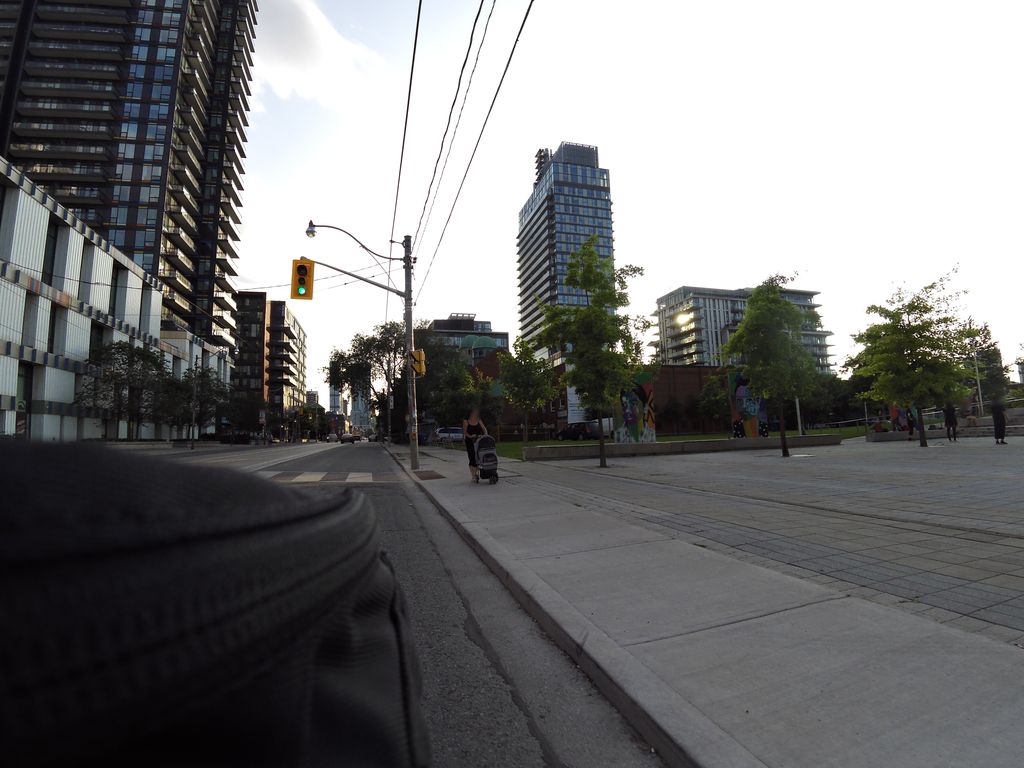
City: toronto